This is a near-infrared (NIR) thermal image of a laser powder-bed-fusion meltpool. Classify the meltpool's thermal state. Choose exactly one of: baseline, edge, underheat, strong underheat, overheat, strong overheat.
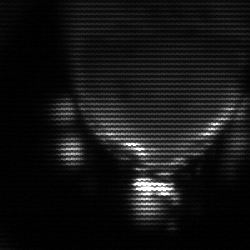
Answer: baseline